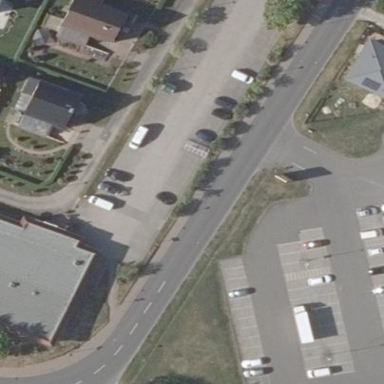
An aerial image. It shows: Parking area with surface.